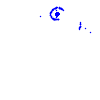
Particle: electron